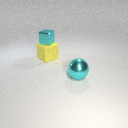
large yellow rubber cube to the left of large cyan metal sphere